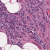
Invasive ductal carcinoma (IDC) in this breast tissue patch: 1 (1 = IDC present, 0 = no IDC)